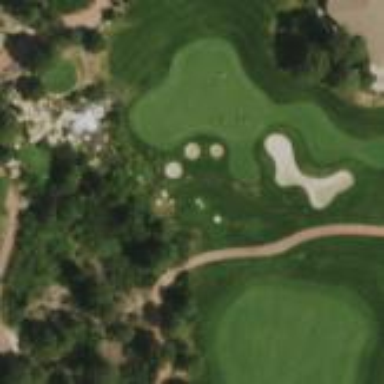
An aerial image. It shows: Rough area on grassy golf course.